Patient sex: M
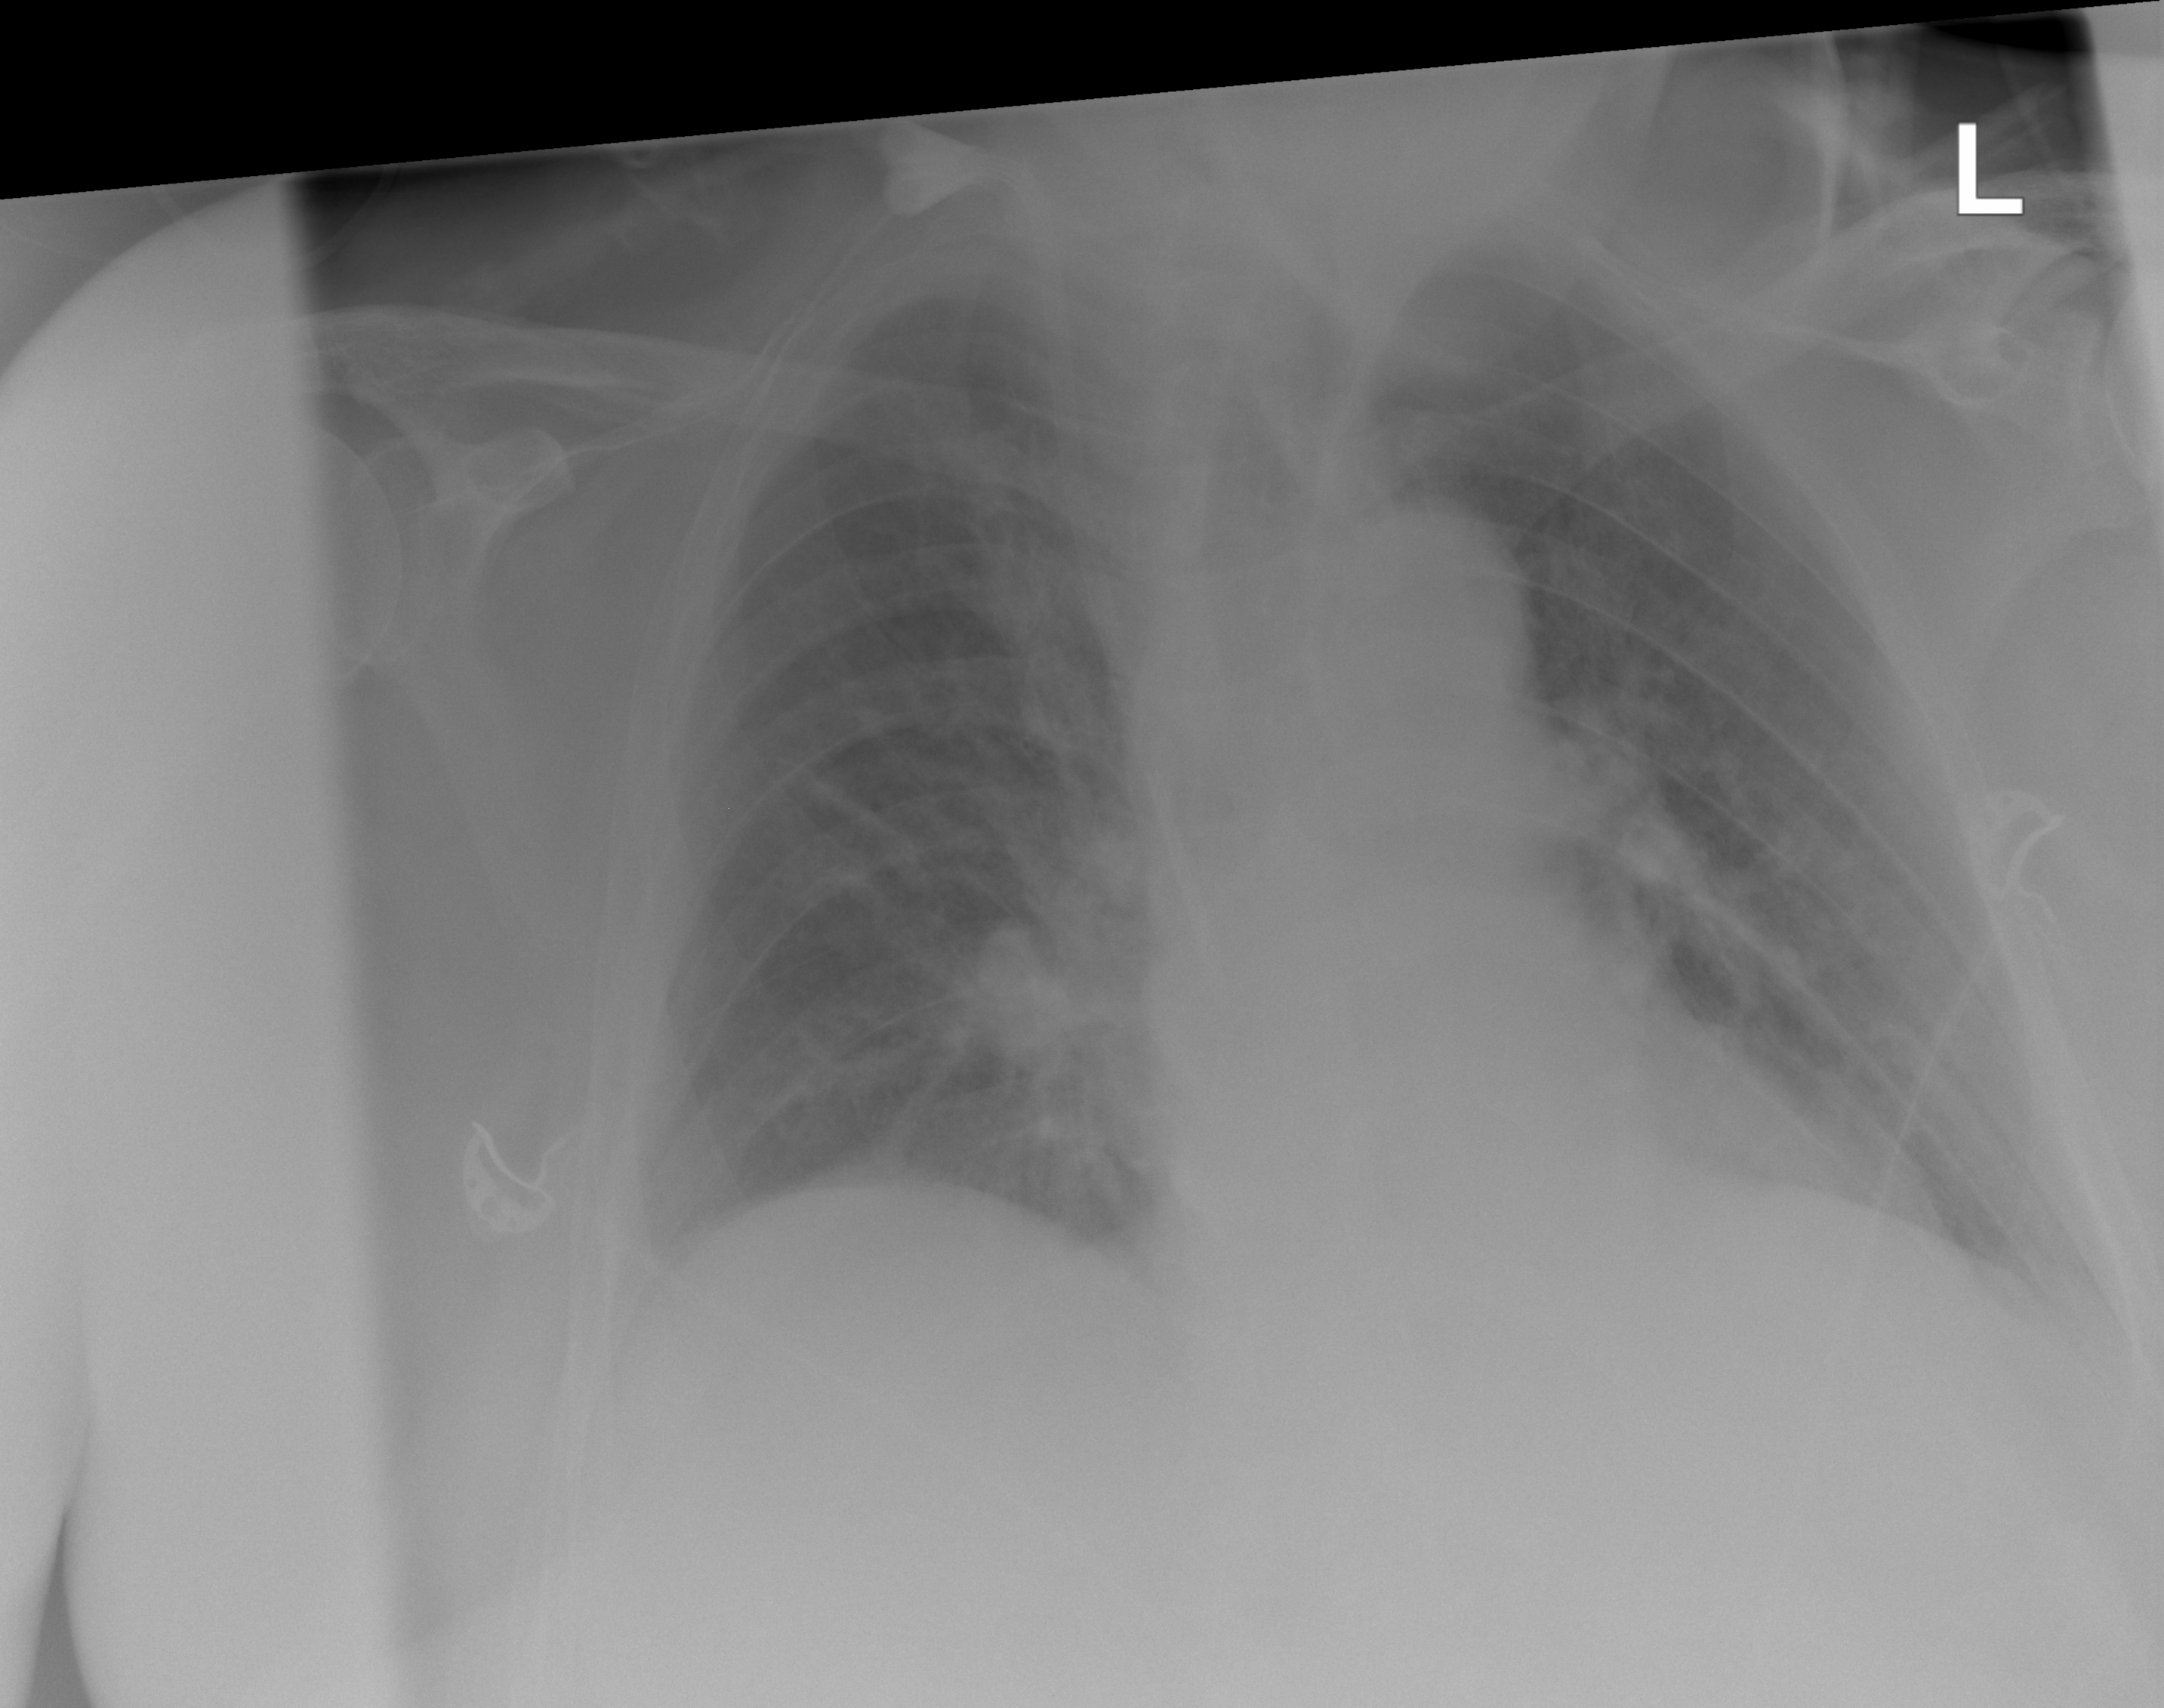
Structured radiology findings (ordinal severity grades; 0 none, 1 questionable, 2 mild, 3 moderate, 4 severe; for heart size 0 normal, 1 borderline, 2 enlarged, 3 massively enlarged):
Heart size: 0
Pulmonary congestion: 2
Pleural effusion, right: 0
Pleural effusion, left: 0
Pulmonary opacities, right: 0
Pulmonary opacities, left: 0
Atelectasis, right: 0
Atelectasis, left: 0